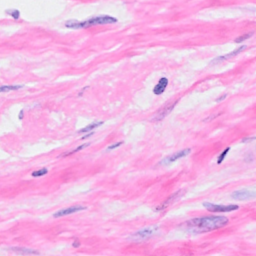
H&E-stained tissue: Breast